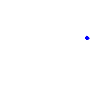
Particle: pion